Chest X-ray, AP view. Patient: 34 years old, sex M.
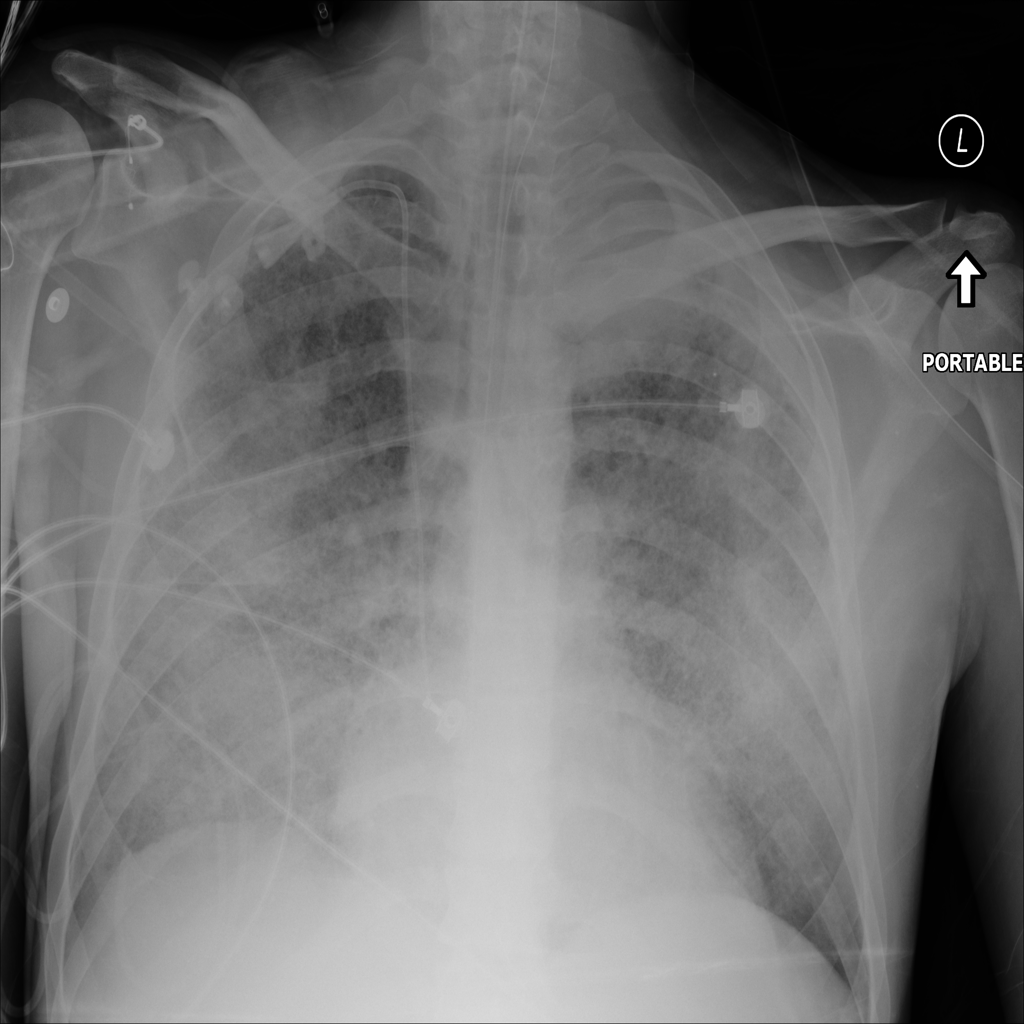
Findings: No Finding